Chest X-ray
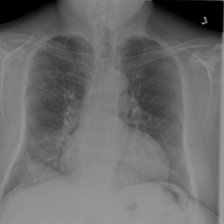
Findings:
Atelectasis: negative
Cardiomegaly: positive
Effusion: negative
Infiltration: negative
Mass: positive
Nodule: negative
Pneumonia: negative
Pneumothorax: negative
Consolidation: negative
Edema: negative
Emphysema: negative
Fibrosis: negative
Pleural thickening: negative
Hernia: negative